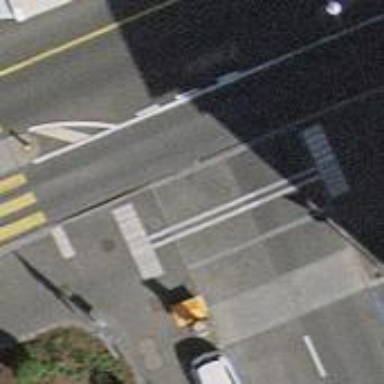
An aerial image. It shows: Marked crossing on the road.